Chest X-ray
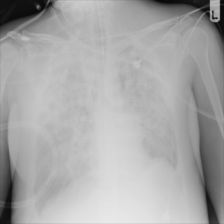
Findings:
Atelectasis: negative
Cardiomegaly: negative
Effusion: positive
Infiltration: negative
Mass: negative
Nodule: negative
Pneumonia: negative
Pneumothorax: negative
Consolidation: positive
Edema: negative
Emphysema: negative
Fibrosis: negative
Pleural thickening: negative
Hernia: negative